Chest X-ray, AP view. Patient: 22 years old, sex M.
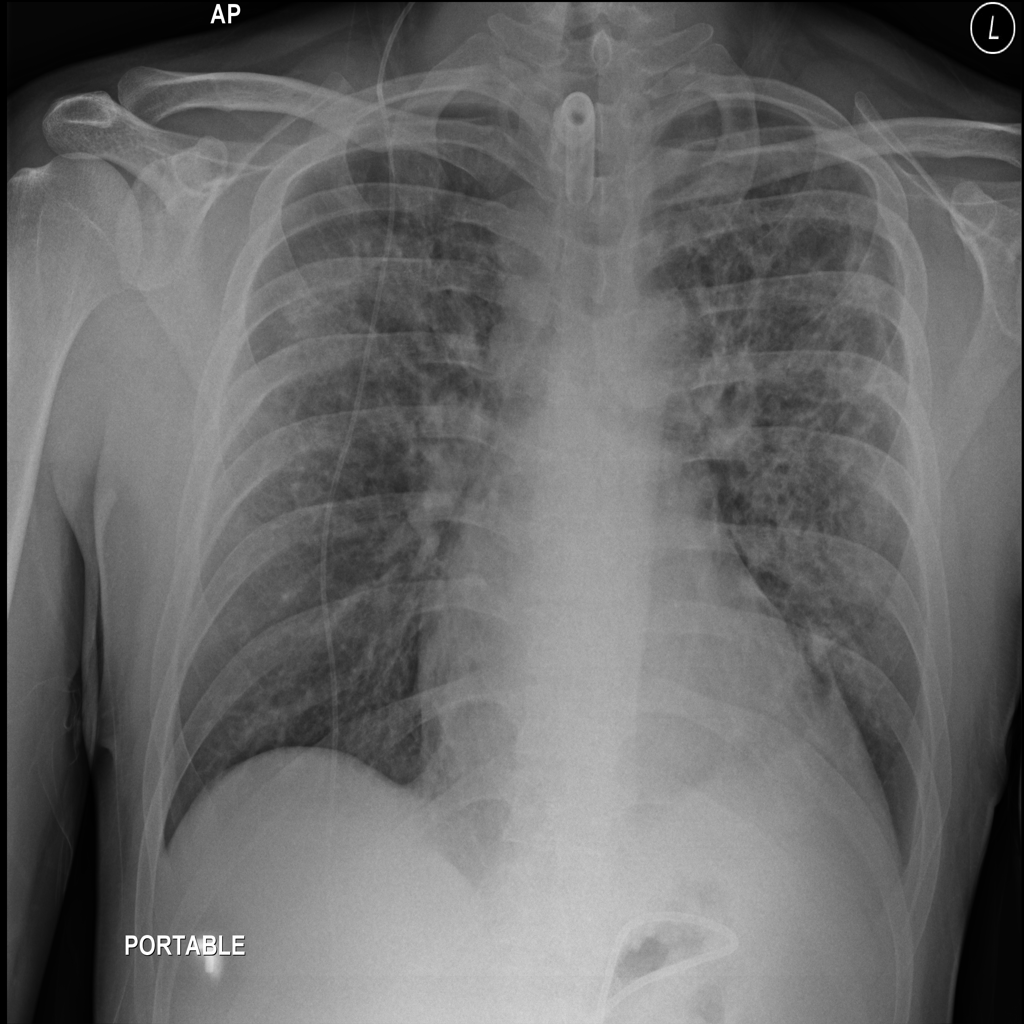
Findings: Infiltration